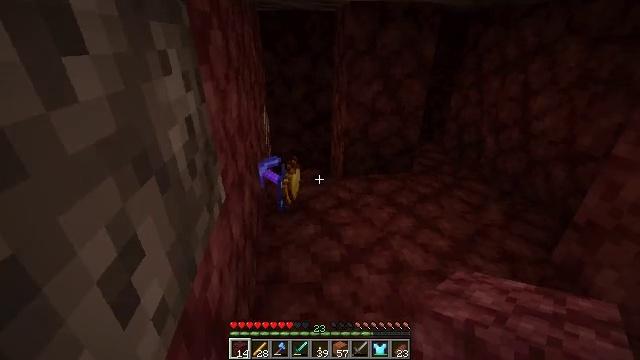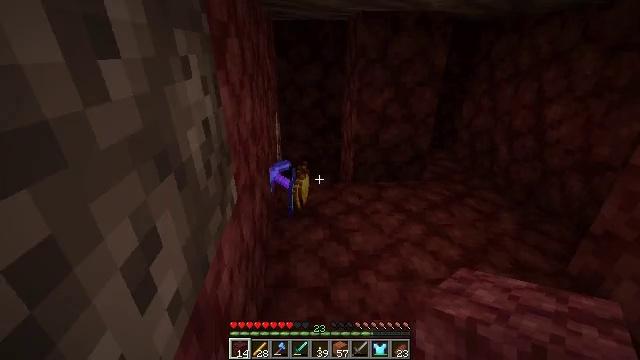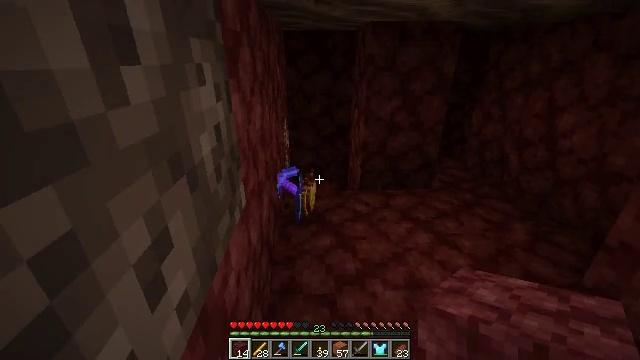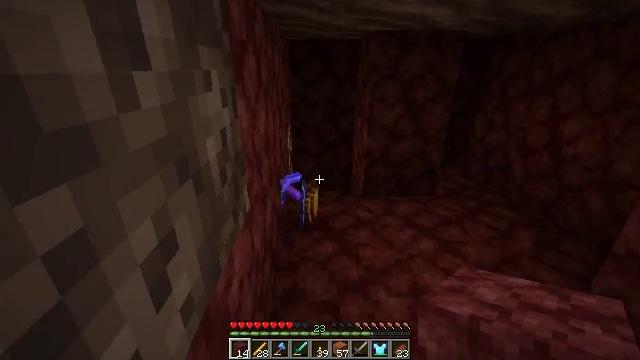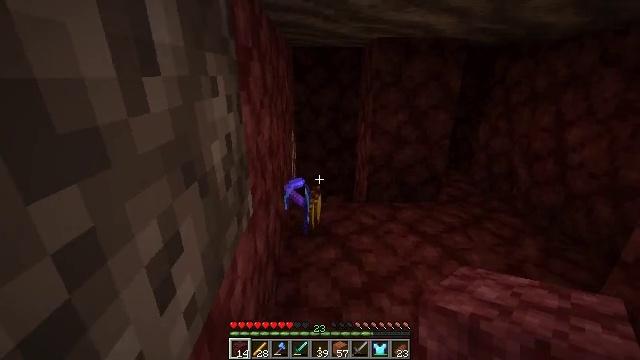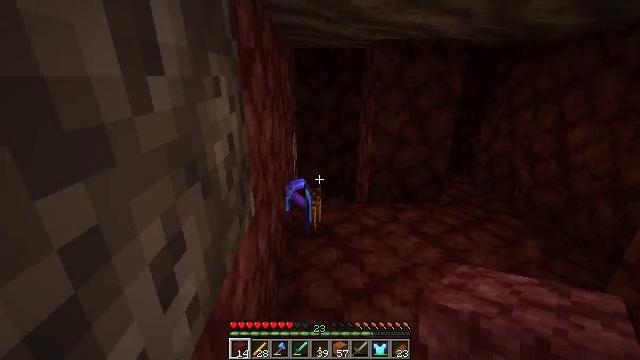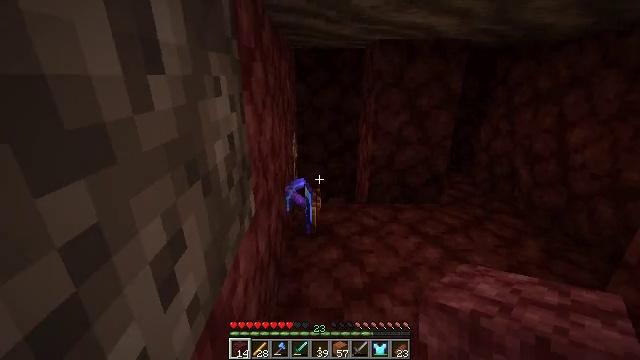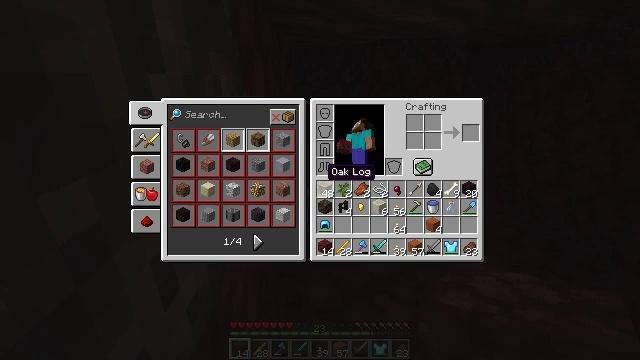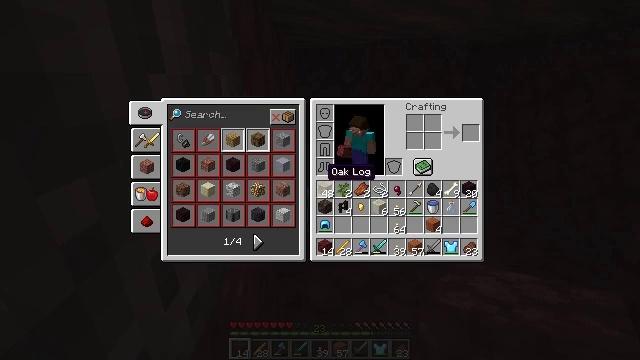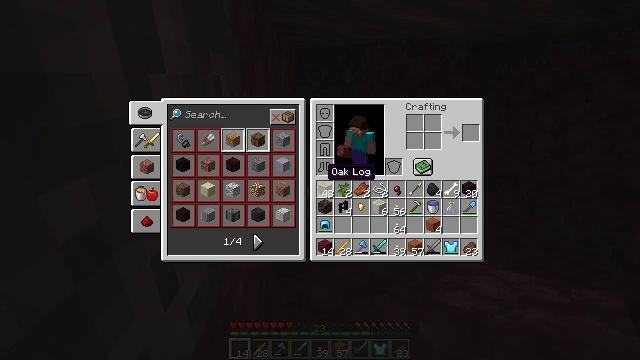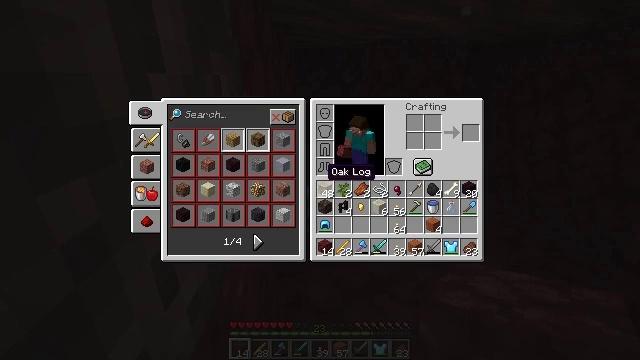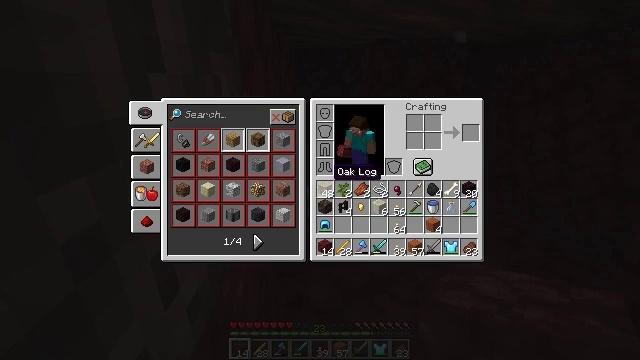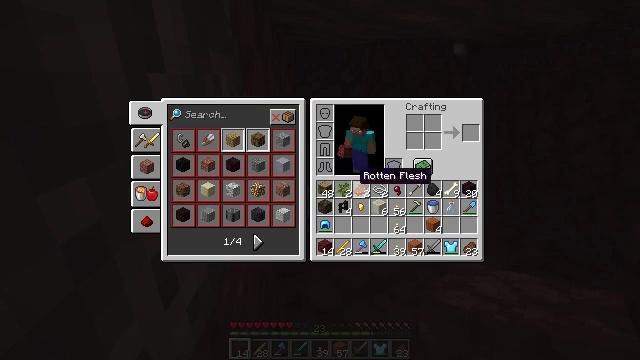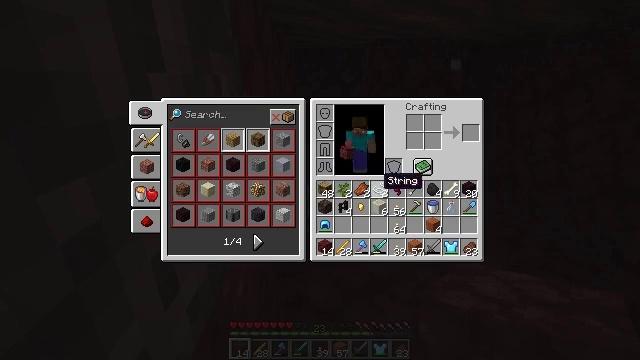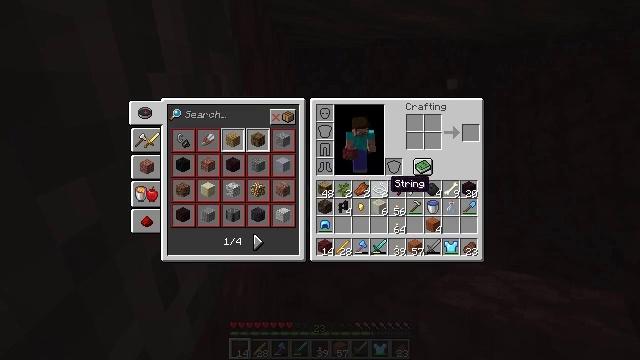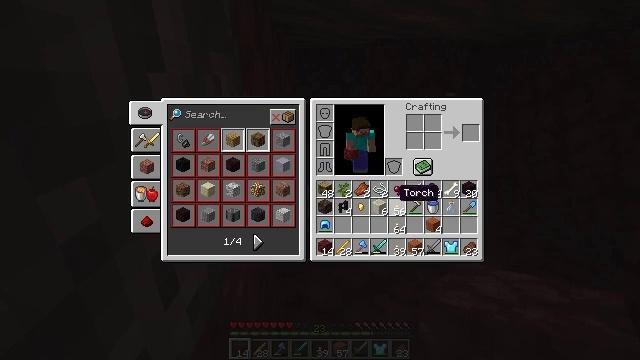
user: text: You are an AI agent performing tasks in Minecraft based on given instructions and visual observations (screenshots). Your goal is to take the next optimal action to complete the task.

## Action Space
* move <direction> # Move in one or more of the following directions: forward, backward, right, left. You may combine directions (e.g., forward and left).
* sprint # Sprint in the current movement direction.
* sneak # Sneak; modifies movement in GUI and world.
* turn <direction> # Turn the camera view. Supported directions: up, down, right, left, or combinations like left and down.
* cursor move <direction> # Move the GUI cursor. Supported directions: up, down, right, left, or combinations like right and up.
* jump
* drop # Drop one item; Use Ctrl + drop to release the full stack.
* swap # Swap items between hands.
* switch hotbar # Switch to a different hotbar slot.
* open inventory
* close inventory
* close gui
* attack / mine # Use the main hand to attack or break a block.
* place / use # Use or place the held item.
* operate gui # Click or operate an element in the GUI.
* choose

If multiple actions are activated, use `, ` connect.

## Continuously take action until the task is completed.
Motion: motion action
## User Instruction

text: Drop a blaze rod.
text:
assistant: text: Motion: turn left and up
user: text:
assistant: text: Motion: turn left and up
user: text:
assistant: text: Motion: turn up
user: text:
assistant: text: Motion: turn up
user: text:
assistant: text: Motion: no_op
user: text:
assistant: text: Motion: no_op
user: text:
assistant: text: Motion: open inventory
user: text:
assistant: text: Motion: open inventory
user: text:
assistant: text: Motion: open inventory
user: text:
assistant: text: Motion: no_op
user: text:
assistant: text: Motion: no_op
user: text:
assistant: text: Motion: cursor move right
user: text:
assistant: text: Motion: cursor move right
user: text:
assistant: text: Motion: cursor move right
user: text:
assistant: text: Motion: cursor move right and down
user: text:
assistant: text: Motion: no_op
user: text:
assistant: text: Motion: no_op
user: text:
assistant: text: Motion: cursor move left and down
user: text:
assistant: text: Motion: cursor move left and down
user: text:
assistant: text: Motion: cursor move left
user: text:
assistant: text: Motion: no_op
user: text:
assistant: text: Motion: no_op
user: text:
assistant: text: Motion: no_op
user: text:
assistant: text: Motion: no_op
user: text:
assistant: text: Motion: operate gui
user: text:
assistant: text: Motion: operate gui
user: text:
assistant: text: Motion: cursor move right and up
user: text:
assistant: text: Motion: cursor move right and up
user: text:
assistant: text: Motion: cursor move right and up
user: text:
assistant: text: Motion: cursor move right and up